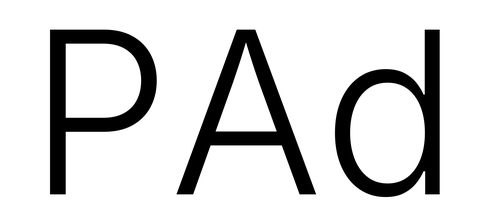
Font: Inter_Light